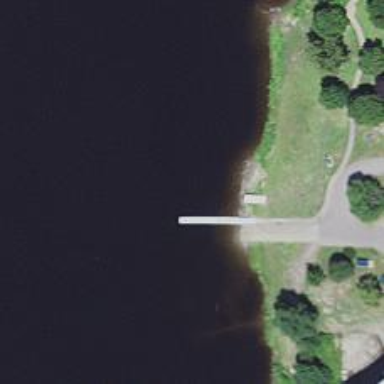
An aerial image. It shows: Man-made pier.